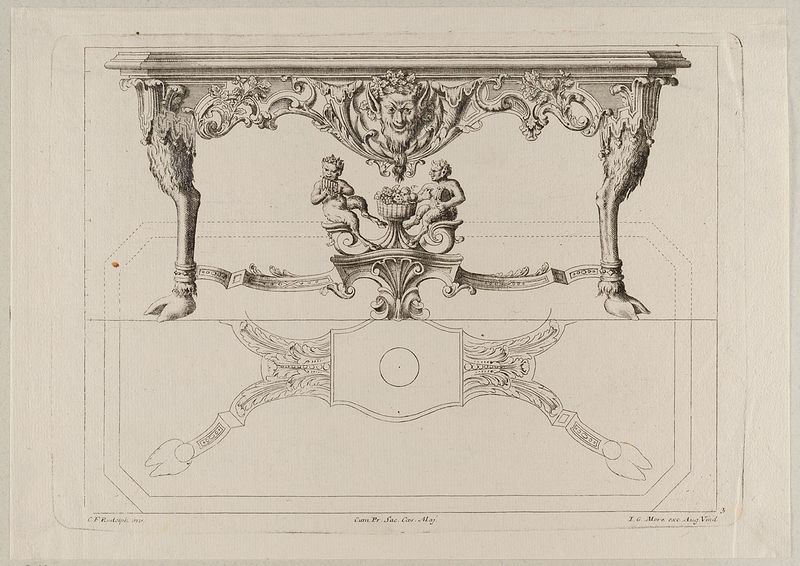
Titel: Grund- und Aufriss eines Tisches, Blatt 3 aus der Folge 'Livre des Tables françoises nouvellement inventées par C.F. Rudolph'
Künstler: Christian Friedrich Rudolph
Standort: Hamburg
Institution: Museum für Kunst und Gewerbe Hamburg
Schlagwörter: tisch, papier, grafik, graphik, fotografie, photographie, druckgraphik, druckgrafik, radierung, kunstgewerbe, laubwerk, blattwerk, kunsthandwerk, groteske, akanthus, faune, satyrn, bandelwerk, reproduktionen, acanthus, silene, industriedesign, druckerzeugnisse, ornamentstich, vorlageblätter, akanthusornament, punktiermanier